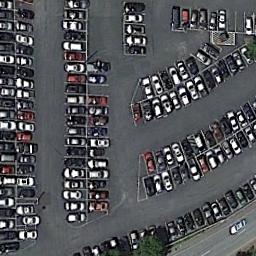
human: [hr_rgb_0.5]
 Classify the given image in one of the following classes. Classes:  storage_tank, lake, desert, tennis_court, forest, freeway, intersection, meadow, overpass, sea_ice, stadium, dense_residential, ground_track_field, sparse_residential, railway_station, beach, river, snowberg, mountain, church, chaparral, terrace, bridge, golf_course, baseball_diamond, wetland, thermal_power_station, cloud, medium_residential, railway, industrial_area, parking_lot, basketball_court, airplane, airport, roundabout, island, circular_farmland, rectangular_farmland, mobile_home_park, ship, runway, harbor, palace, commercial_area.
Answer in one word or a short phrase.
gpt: parking_lot